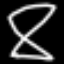
Label: hourglass